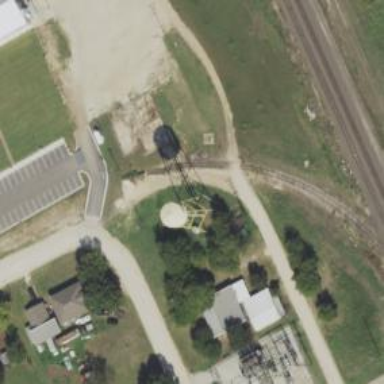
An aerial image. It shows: Water tower that is man-made.